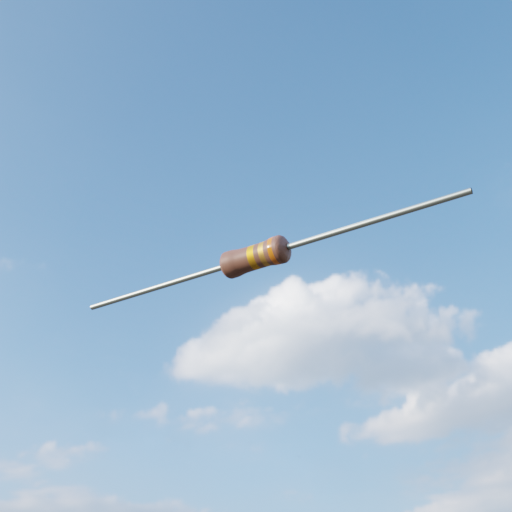
Resistor colour bands (in order): gold, gold, orange